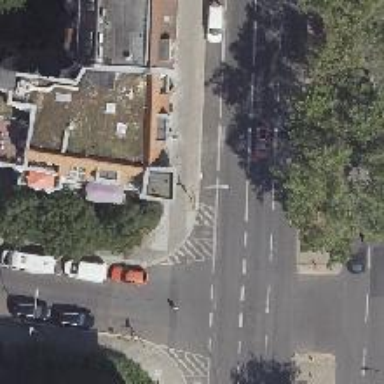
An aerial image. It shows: Asphalt footpath with unmarked crossing.